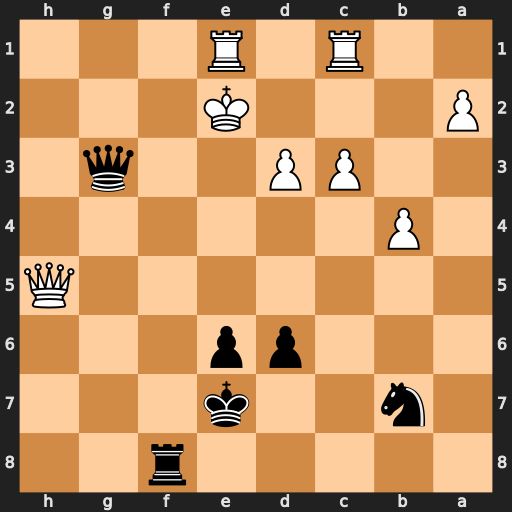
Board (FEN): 5r2/1n2k3/3pp3/7Q/1P6/2PP2q1/P3K3/2R1R3
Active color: b
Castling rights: -
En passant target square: -
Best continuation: Rf2+ Kd1 Qxd3#